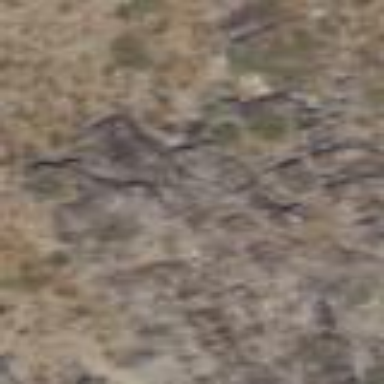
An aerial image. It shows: Landscape of bare rock.